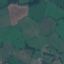
Label: Pasture